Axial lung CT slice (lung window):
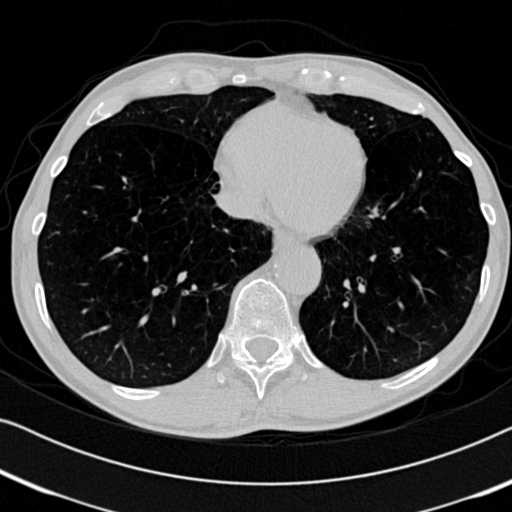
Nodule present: no